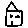
Label: house